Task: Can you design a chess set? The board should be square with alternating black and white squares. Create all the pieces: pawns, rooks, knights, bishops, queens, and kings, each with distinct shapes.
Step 4085:
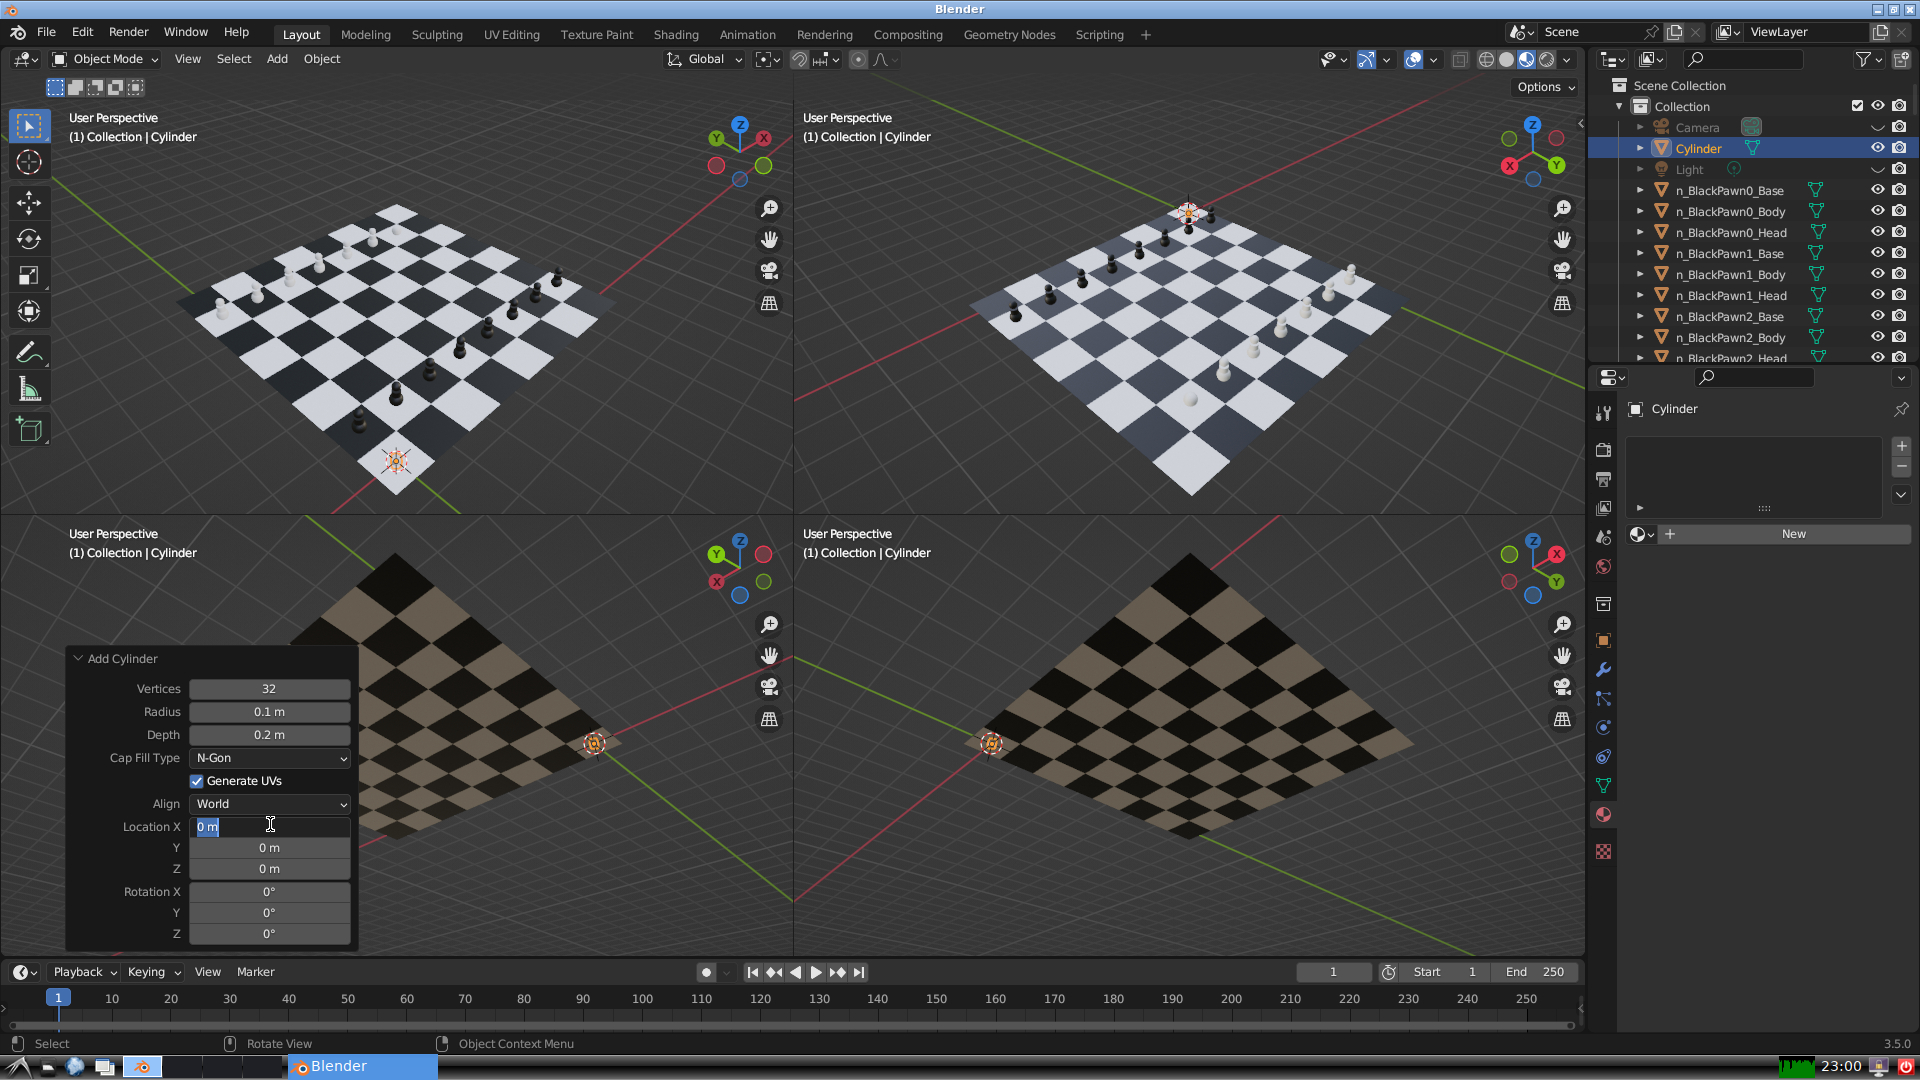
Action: input_text: 6.0